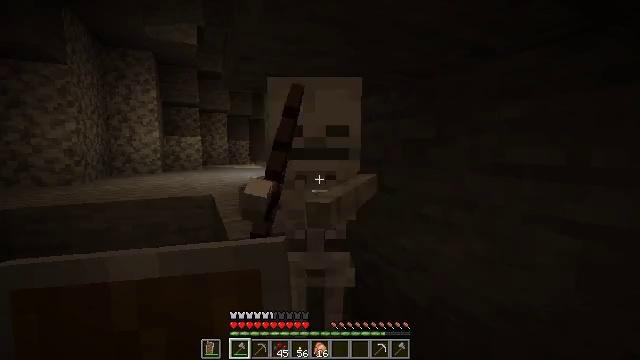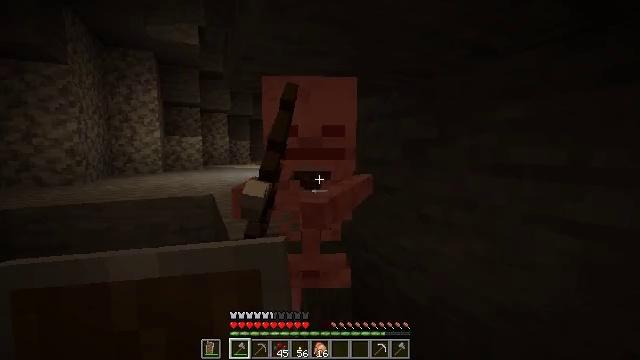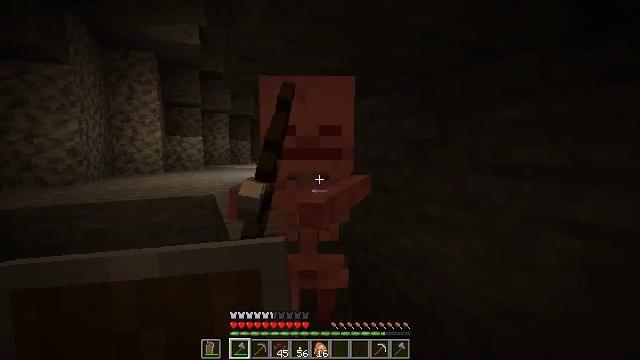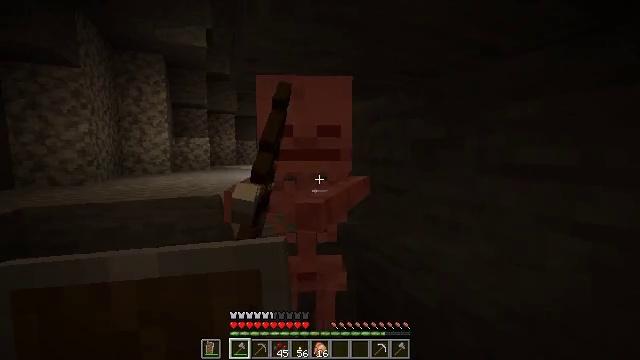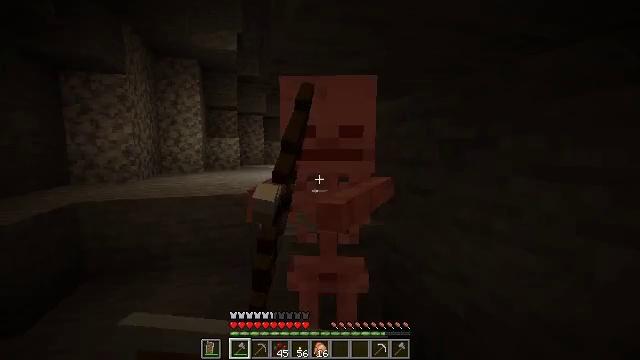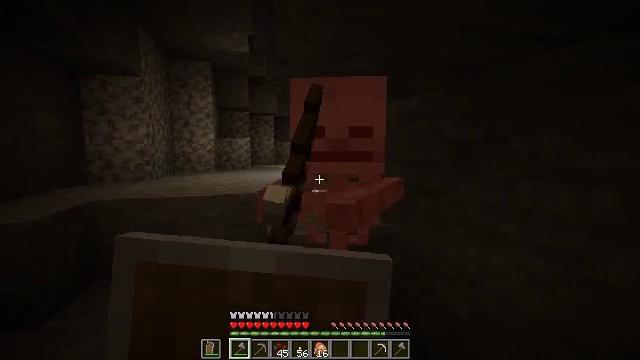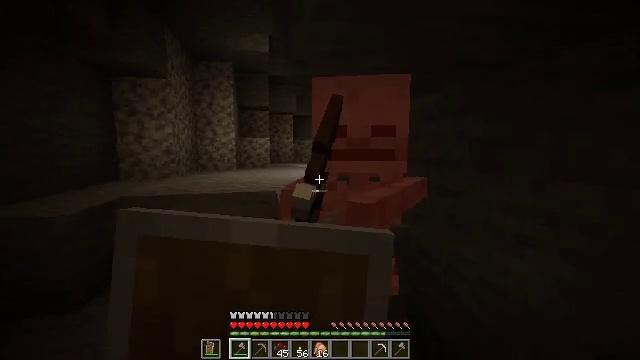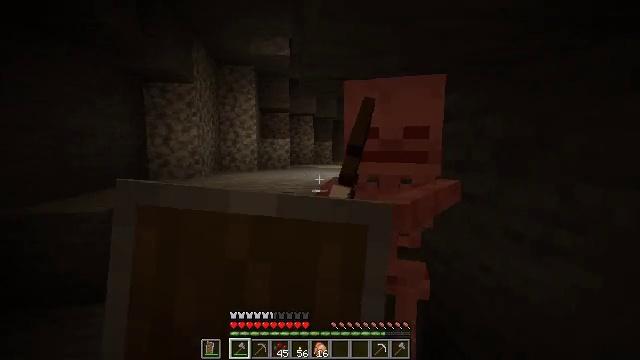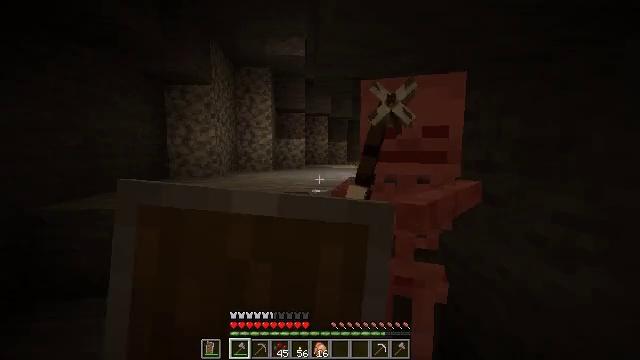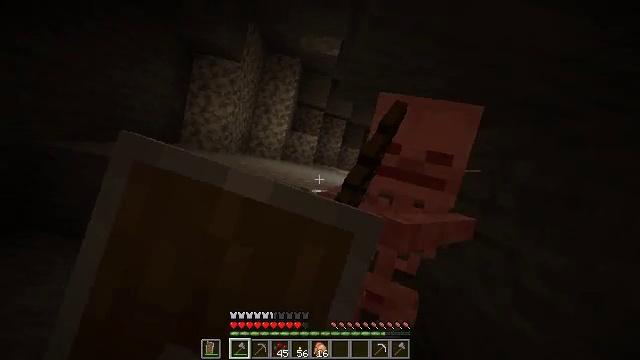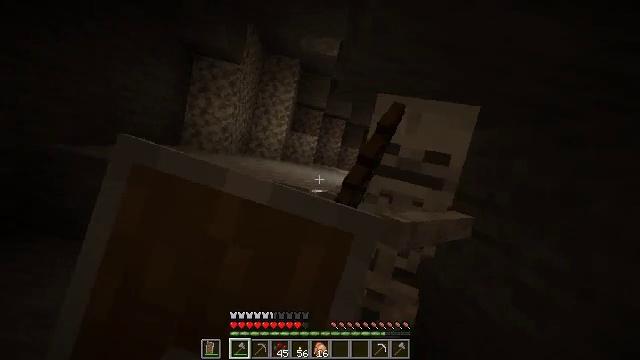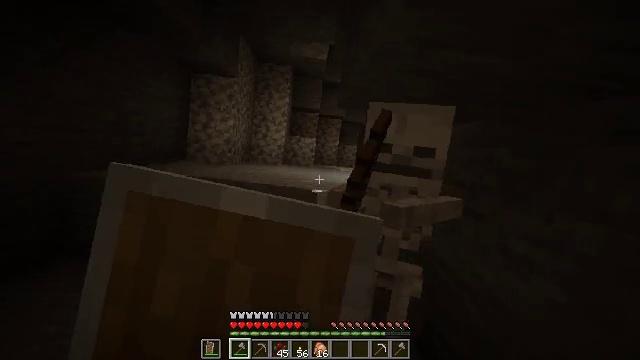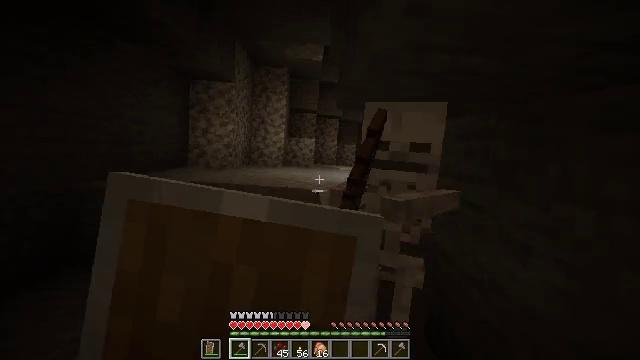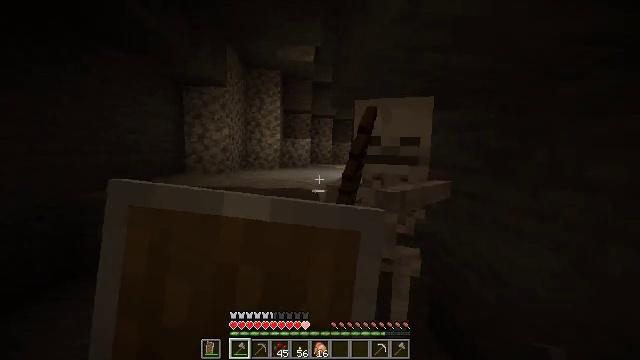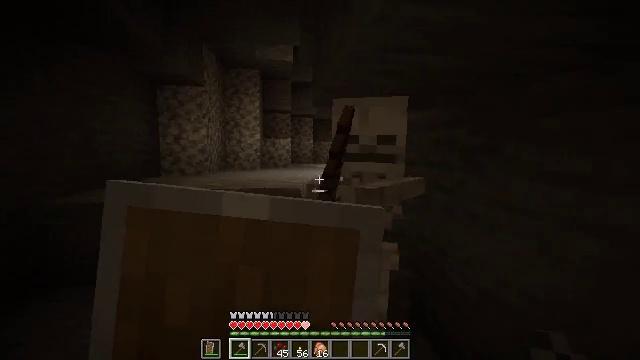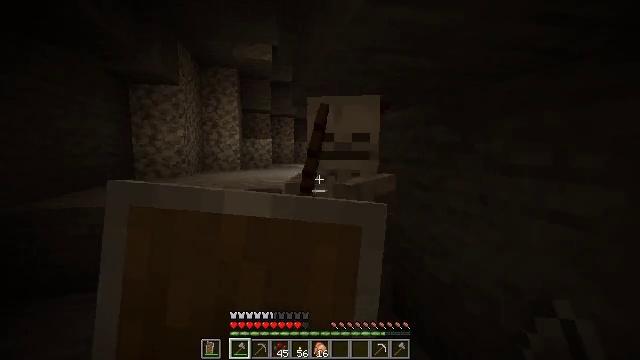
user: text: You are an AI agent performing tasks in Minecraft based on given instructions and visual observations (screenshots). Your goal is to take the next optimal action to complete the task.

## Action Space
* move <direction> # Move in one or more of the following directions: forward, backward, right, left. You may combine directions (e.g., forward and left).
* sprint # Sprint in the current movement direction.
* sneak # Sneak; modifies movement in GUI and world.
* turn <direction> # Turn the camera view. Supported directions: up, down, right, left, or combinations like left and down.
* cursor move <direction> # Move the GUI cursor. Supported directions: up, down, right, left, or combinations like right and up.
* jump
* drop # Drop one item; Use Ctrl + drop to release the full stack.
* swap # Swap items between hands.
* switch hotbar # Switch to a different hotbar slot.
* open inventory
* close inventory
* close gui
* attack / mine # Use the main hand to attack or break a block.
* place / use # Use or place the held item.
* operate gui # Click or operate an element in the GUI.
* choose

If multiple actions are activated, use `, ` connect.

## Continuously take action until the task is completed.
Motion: motion action
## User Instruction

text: Kill mobs.
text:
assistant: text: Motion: no_op
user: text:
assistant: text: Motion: no_op
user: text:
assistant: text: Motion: turn left
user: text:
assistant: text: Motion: move right, turn left, use / place
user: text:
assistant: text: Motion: move right, turn left, use / place
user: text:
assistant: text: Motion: move right, turn left, use / place
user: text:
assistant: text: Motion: turn left, use / place
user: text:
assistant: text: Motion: turn left, use / place
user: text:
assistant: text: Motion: use / place
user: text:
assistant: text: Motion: use / place
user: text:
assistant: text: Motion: use / place
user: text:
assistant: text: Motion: use / place
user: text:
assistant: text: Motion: use / place
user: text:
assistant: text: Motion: turn right, use / place
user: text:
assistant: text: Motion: turn right, use / place
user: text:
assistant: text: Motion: use / place
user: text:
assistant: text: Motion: use / place
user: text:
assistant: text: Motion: use / place
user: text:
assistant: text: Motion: move forward, turn right and up, use / place
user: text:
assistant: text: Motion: move forward
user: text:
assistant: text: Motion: move forward
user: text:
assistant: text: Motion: move forward, attack / mine
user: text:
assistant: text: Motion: attack / mine
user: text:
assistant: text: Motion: turn left and down, attack / mine
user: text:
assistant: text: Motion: turn left
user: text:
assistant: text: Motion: turn left
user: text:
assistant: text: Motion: no_op